Field crop: maize
Growth stage: 2
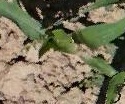
Species: maize